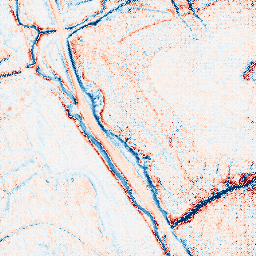
Category: edge_preserving
Decomposition family: anisotropic_diffusion
Decomposition parameters: iterations: 20
kappa: 50
gamma: 0.15
Upsampling method: regularized
Upsampling parameters: scale: 4
lambda_reg: 0.1
Upsampling scale: 4